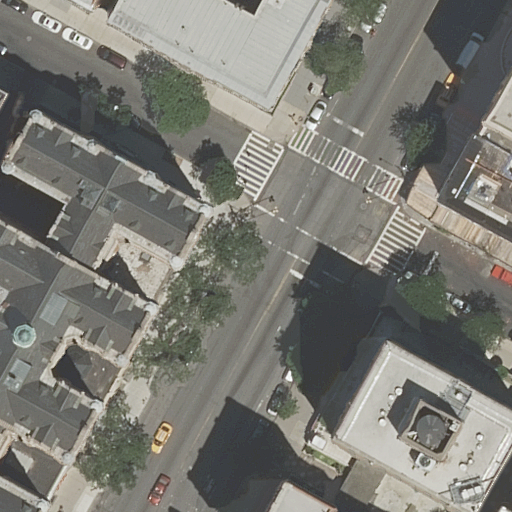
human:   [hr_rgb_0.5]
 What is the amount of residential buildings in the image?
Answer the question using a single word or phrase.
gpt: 8

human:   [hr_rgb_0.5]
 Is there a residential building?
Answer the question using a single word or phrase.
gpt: yes

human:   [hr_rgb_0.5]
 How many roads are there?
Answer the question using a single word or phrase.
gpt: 4

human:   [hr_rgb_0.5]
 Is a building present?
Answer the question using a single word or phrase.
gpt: yes

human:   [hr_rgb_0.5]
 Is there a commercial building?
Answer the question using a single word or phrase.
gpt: no

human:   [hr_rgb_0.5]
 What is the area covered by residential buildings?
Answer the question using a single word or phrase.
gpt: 3021m2

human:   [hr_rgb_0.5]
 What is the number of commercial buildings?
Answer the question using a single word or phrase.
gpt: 0

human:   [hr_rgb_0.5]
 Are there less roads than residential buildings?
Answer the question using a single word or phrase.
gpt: yes

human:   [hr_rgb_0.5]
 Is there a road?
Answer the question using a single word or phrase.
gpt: yes

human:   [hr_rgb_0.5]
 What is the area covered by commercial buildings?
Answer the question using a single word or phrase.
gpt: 0m2

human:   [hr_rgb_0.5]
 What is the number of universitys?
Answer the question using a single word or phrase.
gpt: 3

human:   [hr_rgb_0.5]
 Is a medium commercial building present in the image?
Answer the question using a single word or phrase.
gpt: no

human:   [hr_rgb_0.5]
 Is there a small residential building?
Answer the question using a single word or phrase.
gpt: yes

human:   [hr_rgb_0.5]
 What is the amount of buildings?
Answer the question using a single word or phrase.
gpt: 9

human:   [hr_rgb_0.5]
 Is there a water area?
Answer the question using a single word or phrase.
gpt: no

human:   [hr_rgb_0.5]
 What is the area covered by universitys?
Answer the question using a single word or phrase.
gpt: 20465m2

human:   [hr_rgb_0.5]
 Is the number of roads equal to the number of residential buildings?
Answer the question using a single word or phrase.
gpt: no

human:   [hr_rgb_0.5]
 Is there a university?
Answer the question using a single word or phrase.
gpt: yes

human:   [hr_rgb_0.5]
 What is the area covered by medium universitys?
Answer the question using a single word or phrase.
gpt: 0m2

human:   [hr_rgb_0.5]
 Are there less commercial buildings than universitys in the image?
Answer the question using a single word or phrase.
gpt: yes

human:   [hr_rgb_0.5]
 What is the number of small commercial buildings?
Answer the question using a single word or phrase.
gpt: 0

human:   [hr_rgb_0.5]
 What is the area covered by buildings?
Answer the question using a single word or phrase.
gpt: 3071m2

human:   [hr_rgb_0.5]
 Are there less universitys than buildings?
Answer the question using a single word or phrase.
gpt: yes

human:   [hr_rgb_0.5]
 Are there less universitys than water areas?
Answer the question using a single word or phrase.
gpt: no

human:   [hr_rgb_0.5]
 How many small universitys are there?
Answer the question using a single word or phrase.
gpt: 0

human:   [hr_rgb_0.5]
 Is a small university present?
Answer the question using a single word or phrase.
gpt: no

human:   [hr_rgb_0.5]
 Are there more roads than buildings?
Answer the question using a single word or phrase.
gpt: no

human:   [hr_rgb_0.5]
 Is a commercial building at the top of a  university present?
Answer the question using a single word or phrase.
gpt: no

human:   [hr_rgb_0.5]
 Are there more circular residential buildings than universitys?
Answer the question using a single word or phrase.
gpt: no

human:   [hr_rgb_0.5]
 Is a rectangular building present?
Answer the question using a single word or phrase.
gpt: yes

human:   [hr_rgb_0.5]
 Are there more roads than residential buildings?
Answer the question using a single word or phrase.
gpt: no

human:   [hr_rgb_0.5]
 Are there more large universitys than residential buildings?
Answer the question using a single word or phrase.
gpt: no

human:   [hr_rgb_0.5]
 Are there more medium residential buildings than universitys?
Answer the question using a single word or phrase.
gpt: no

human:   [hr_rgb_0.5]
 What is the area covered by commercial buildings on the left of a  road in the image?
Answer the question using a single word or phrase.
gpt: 0m2

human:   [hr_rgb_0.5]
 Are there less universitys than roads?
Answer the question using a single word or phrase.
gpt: yes

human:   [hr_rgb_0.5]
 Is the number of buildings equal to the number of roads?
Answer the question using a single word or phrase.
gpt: no

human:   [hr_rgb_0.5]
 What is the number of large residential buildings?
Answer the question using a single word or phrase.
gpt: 2

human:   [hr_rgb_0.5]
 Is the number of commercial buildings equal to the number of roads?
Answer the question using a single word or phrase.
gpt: no

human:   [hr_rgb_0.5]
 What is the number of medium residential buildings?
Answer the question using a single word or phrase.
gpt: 2

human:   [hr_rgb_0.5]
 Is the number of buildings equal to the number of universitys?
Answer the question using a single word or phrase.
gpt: no

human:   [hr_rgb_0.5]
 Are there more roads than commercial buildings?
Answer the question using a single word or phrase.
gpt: yes

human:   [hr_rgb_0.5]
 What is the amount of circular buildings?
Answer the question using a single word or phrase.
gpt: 0

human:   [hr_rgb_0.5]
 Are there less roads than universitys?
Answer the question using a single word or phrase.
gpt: no

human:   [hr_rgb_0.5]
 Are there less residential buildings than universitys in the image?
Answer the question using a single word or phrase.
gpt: no

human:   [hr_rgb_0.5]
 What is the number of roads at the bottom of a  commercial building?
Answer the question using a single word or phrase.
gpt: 0

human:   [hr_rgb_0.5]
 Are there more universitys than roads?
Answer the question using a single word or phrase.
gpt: no

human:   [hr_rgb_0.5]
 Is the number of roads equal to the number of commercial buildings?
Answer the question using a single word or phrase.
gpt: no

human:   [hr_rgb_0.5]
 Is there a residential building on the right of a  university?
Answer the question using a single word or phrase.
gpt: yes

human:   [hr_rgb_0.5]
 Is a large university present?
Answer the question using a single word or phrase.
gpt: yes

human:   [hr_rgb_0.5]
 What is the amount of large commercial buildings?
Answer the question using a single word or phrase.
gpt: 0

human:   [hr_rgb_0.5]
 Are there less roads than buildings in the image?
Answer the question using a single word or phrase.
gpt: yes

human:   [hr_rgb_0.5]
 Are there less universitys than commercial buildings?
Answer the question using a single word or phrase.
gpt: no

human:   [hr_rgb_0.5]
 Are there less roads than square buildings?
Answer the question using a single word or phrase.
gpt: no

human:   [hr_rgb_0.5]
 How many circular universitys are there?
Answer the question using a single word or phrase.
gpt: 0

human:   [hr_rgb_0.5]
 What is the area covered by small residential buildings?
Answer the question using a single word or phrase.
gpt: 169m2

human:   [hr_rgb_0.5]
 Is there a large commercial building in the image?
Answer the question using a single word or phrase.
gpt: no

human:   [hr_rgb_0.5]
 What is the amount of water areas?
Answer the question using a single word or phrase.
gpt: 0

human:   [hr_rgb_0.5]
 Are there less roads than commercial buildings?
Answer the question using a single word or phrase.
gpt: no

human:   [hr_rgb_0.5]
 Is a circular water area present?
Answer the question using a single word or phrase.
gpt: no

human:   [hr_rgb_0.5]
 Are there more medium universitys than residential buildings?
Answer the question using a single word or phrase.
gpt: no

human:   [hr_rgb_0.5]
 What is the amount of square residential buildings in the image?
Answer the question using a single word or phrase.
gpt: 0

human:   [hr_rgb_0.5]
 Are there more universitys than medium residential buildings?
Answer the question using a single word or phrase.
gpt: yes

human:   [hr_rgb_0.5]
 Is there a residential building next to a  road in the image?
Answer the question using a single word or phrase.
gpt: yes

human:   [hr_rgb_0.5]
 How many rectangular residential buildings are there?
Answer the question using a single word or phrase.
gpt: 4